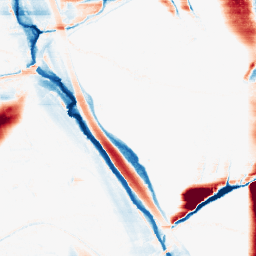
Category: morphological
Decomposition family: morphological_rect
Decomposition parameters: operation: average
width: 50
height: 5
Upsampling method: regularized
Upsampling parameters: scale: 2
lambda_reg: 0.01
Upsampling scale: 2